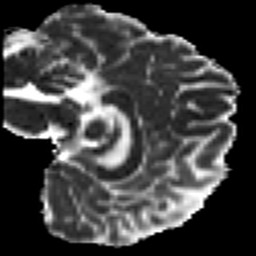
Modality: MD
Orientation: sagittal
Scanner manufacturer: siemens
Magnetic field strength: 3 T
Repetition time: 7.8 s
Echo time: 0.09 s